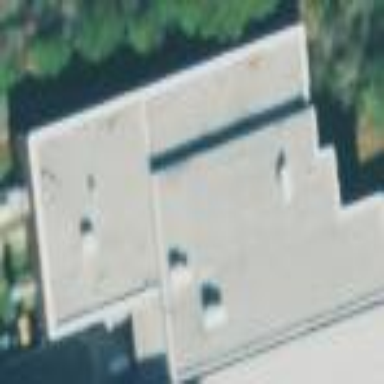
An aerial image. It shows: School building.